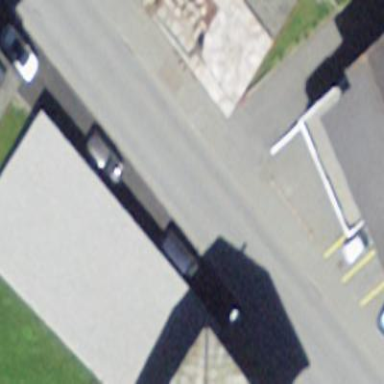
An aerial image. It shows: Garage.